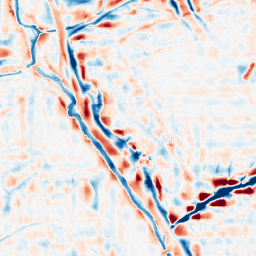
Category: wavelet
Decomposition family: wavelet_reverse_biorthogonal
Decomposition parameters: wavelet: rbio1.3
level: 4
Upsampling method: quadratic
Upsampling parameters: scale: 4
Upsampling scale: 4